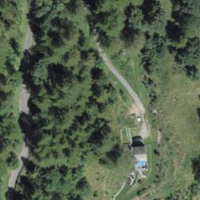
EUNIS habitat code: 23
Species observed at this site:
Tanacetum vulgare
Melitaea diamina
Erebia alberganus